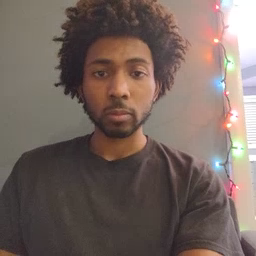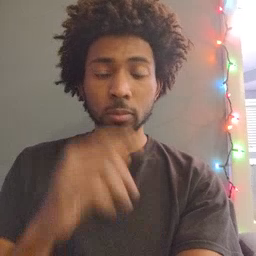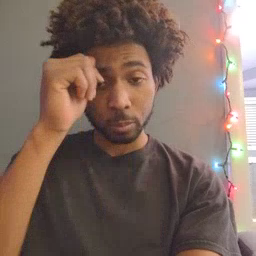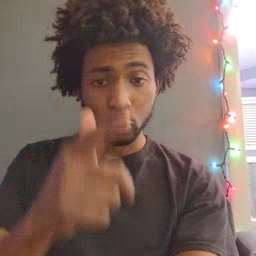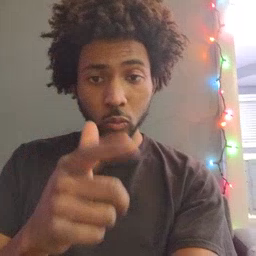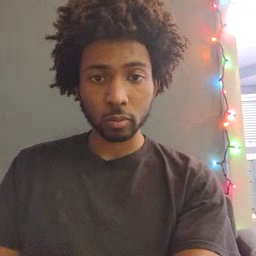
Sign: brother